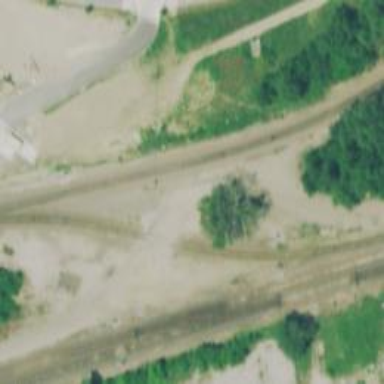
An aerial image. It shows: Level crossing along the railway.